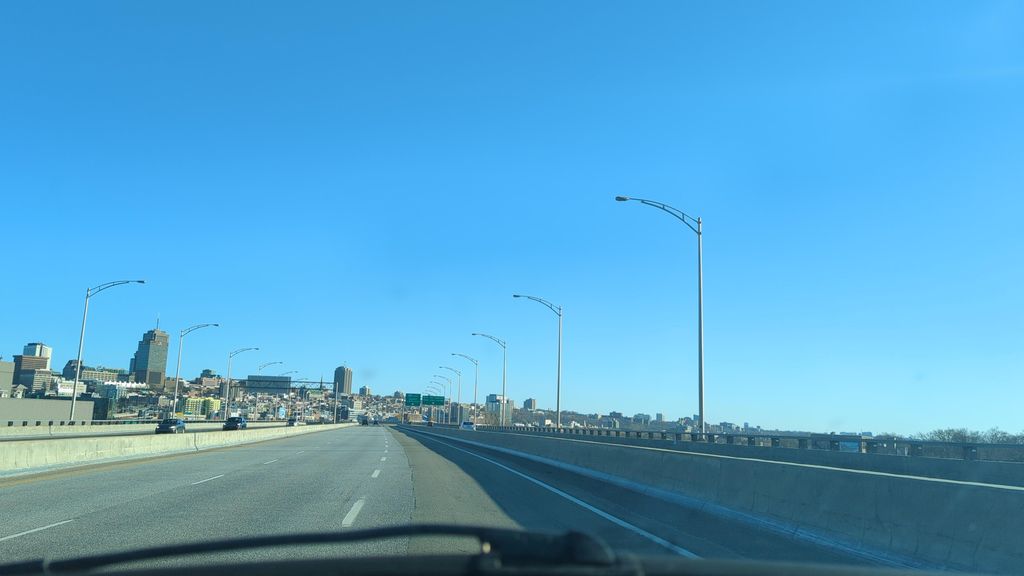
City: quebec_city